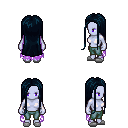
a pixel art fantasy rpg character, female body template, dark elf, purple skin, maroon tattered cape, teal pants, raven extra-long hairstyle, white slippers, four views (front, back, left, right), 2x2 character sprite sheet, small pixel art, hard edges, no anti-aliasing